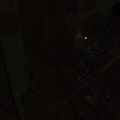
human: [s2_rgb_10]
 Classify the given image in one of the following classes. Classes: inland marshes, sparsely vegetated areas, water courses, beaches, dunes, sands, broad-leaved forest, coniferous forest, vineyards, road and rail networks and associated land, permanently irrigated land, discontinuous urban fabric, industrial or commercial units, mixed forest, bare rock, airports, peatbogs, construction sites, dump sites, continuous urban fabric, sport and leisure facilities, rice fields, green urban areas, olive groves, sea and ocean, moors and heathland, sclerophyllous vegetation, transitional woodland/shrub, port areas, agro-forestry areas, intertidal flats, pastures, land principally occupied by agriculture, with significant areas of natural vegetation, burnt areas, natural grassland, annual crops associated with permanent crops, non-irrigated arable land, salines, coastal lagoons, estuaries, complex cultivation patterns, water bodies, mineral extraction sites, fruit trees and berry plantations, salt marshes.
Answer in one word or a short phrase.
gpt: discontinuous urban fabric, non-irrigated arable land, complex cultivation patterns, coniferous forest